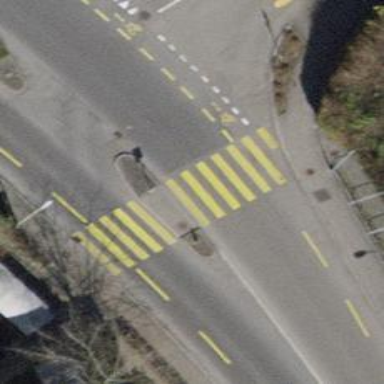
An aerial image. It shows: Marked road crossing with traffic calming table.